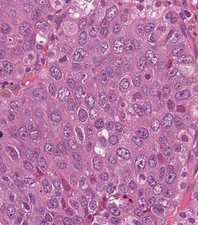
Tumor epithelial tissue: yes
Tumor-associated stroma tissue: no
Normal tissue: no